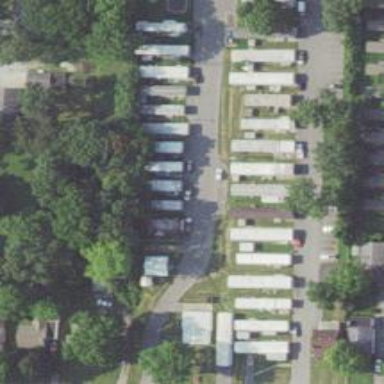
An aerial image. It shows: Residential area known as trailer park.